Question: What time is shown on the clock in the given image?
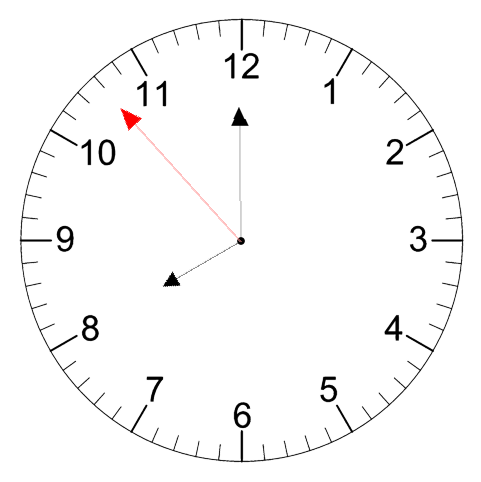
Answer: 07:59:53